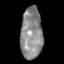
Tissue: skin
Cell type: Myeloid cells
Senescence score: 0.2815
Nuclear area (px): 1103
Mean DAPI intensity: 138.336